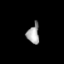
Tissue: skin
Cell type: Epithelial cells
Senescence score: 0.2853
Nuclear area (px): 237
Mean DAPI intensity: 159.549